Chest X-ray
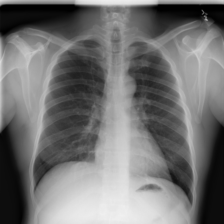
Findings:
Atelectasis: negative
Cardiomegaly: negative
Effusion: negative
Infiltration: negative
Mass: negative
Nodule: negative
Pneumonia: negative
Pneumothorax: negative
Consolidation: negative
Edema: negative
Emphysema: negative
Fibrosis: negative
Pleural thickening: negative
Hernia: negative